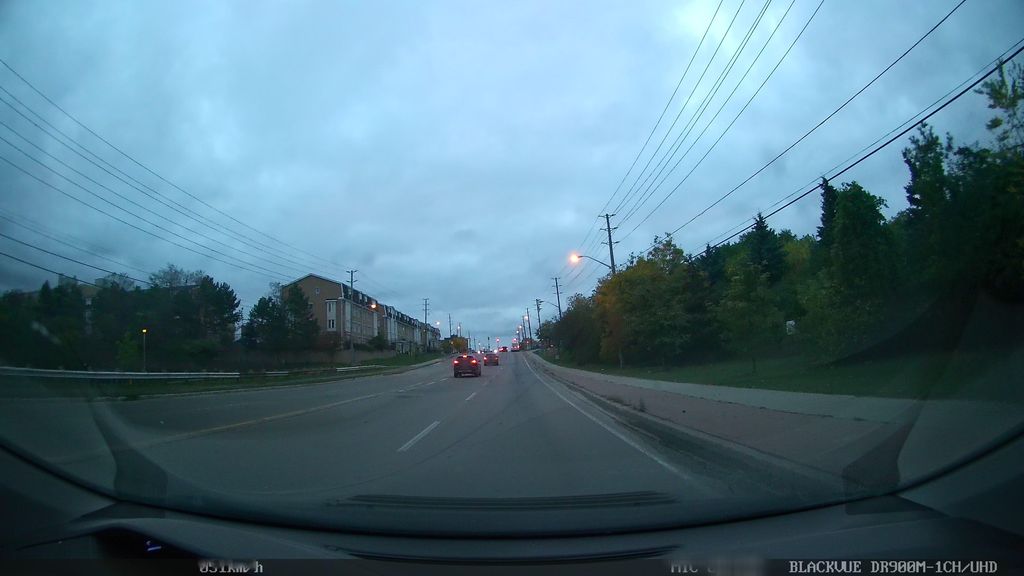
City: toronto